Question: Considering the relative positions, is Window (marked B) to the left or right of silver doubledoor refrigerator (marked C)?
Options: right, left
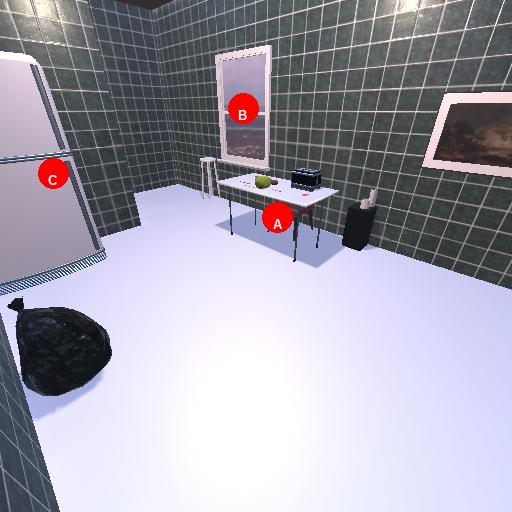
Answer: right